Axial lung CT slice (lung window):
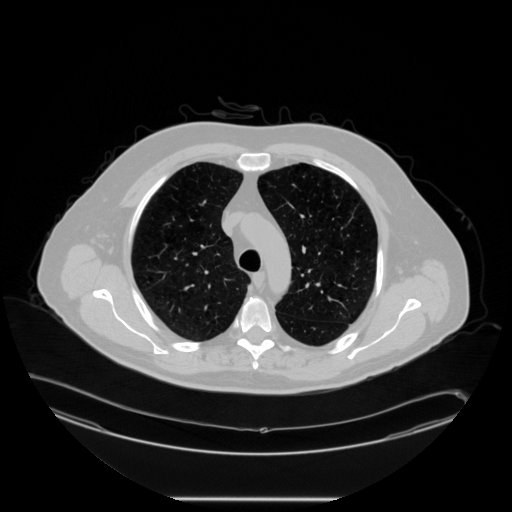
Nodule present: no